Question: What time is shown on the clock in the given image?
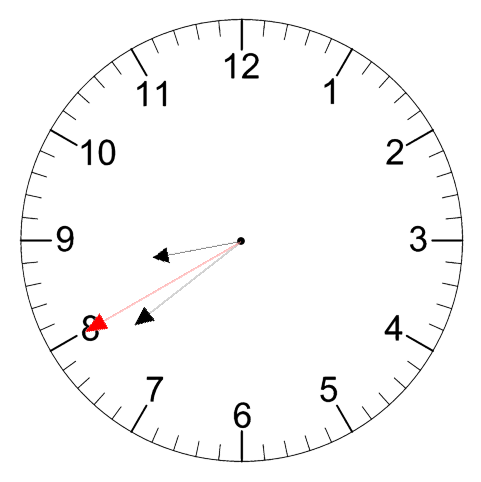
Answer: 08:38:40